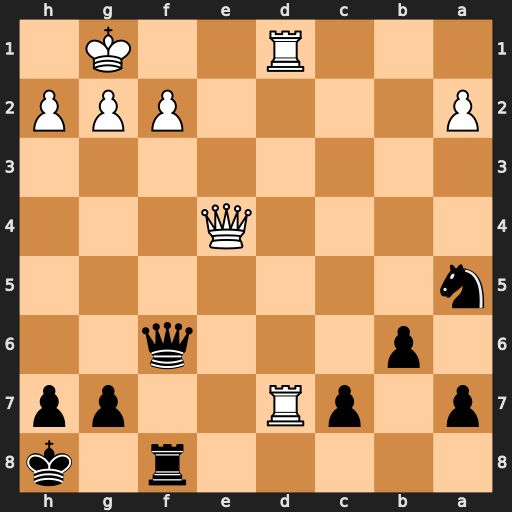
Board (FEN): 5r1k/p1pR2pp/1p3q2/n7/4Q3/8/P4PPP/3R2K1
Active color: b
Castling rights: -
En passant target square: -
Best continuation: Qxf2+ Kh1 Qf1+ Rxf1 Rxf1#